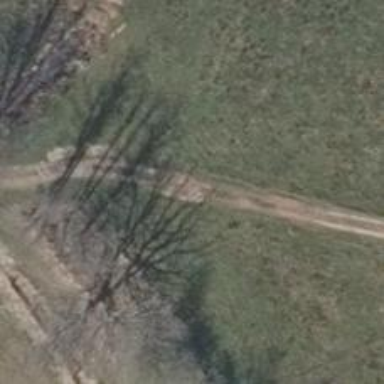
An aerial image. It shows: Dirt track road with grade 4 tracktype.